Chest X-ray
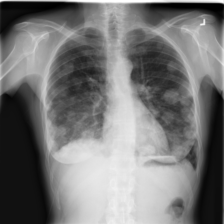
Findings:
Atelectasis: negative
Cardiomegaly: negative
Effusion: negative
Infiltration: negative
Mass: positive
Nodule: positive
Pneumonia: negative
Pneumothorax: negative
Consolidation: negative
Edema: negative
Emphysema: negative
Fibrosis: negative
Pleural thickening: negative
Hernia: negative